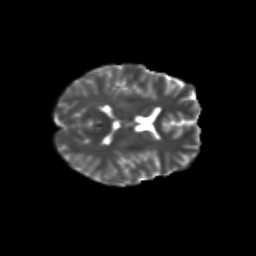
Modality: T2w
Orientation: axial
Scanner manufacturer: siemens
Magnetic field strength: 3 T
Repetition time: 9.2 s
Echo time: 0.084 s